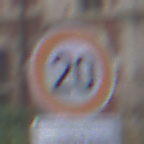
Verkehrszeichen: Geschwindigkeit20
Zusatzzeichen unten: ZeitangabenMitBeschraenkungAufWochentage1
Umgebung: Outdoor, Urban
Tageszeit: Midday
Wetter: Overcast
Licht: Natural
Jahreszeit: NotSpecified
Kontrast: LowContrast